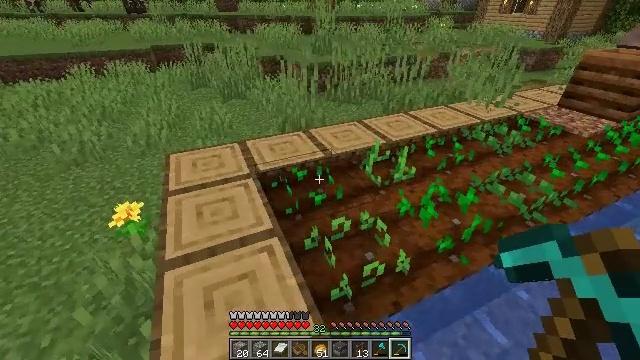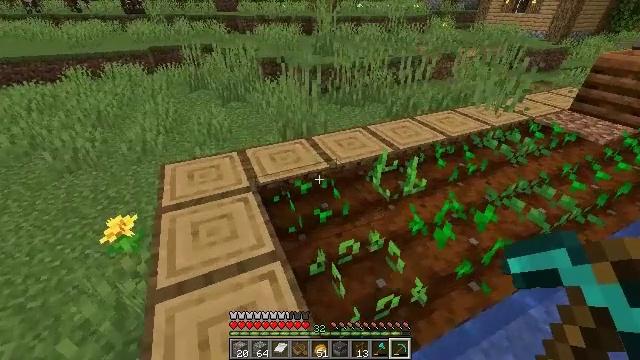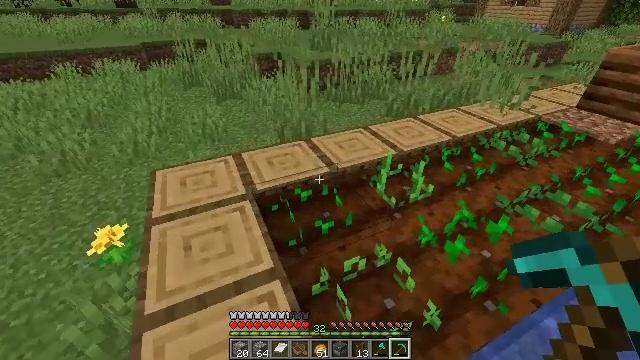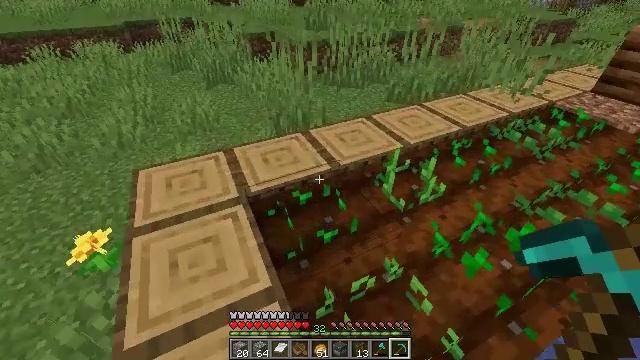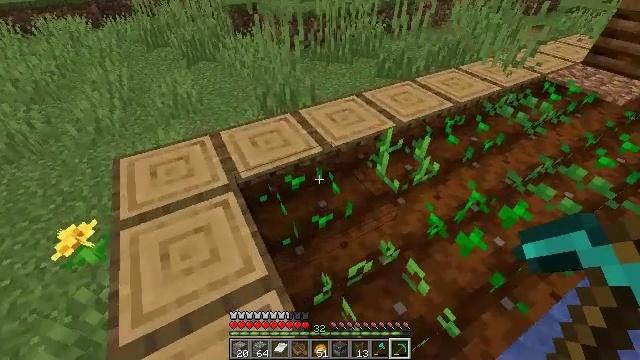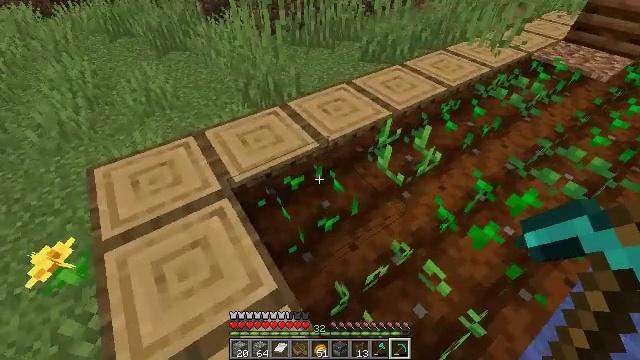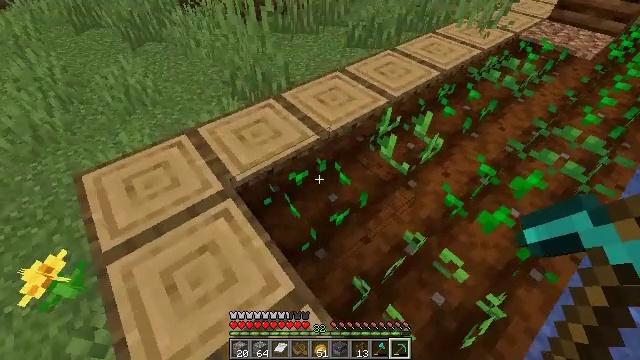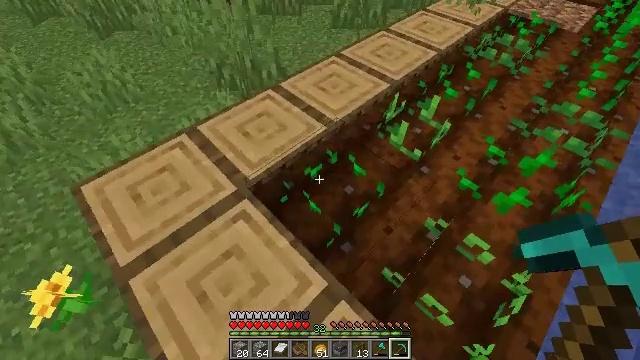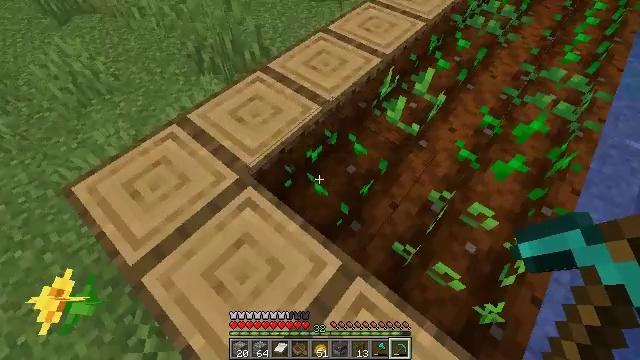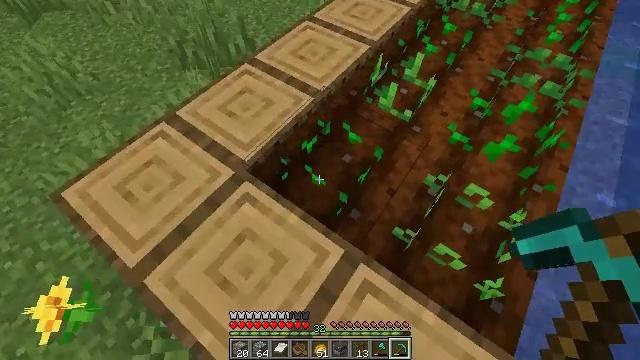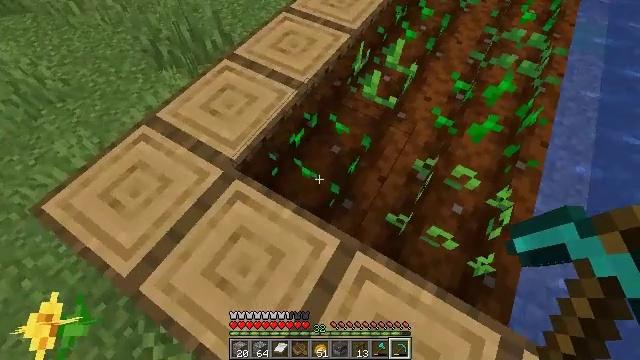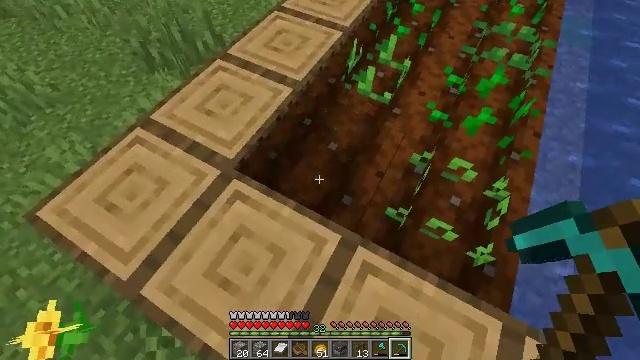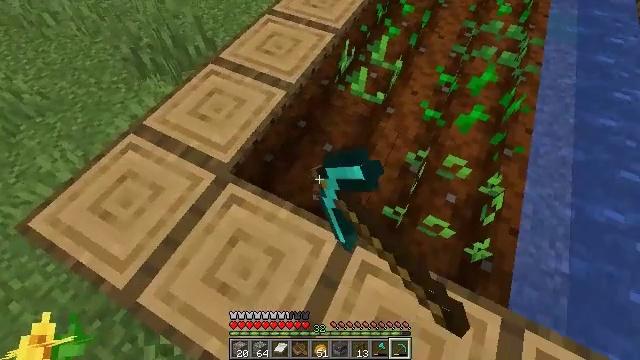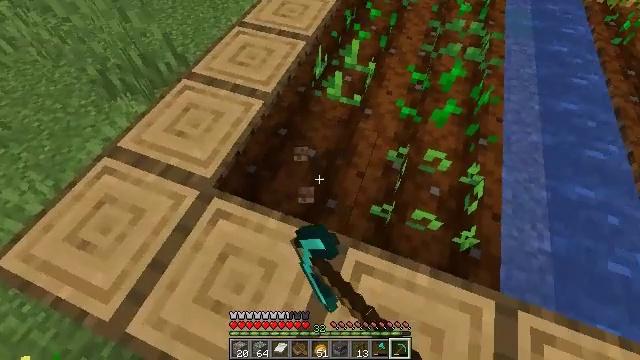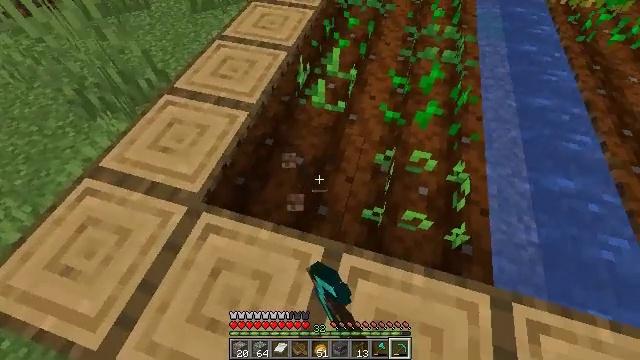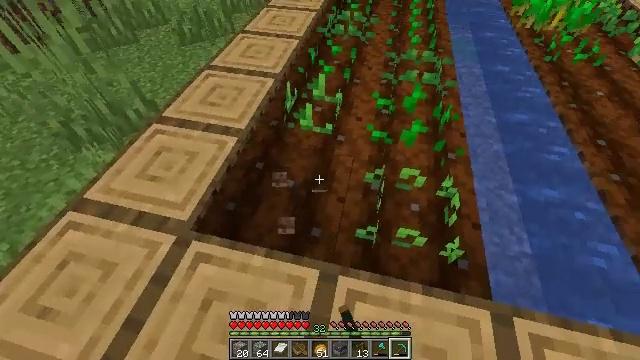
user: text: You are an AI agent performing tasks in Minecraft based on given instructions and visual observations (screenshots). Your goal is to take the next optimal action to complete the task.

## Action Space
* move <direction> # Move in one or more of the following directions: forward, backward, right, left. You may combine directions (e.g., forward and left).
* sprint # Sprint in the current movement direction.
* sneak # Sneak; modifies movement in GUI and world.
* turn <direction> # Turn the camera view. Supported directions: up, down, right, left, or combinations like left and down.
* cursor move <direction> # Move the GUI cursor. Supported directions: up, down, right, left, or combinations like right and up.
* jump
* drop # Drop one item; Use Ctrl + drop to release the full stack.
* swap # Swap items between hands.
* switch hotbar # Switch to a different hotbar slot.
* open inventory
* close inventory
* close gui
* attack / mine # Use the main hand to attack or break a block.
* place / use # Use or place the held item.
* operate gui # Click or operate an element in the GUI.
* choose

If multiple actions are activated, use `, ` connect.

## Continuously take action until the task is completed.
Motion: motion action
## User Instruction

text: Collect wheat crops.
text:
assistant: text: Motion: move forward
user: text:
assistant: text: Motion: move forward, turn down
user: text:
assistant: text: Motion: move forward, turn down
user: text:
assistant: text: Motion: move forward and move left, turn right and down
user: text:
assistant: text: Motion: move left, turn right and down
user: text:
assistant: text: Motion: move left, turn right and down
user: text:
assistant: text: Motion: move left, turn right and down
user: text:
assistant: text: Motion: turn right and down
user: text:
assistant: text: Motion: turn right and down
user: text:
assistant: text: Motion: turn right and down
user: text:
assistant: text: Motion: turn right, attack / mine
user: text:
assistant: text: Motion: turn right, attack / mine
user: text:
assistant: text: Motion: turn right and up, attack / mine
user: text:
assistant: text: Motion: turn right and up
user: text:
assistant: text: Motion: turn right and up
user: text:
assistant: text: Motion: no_op